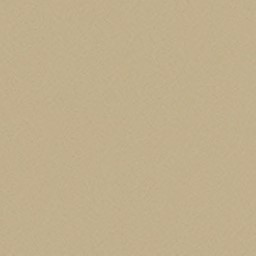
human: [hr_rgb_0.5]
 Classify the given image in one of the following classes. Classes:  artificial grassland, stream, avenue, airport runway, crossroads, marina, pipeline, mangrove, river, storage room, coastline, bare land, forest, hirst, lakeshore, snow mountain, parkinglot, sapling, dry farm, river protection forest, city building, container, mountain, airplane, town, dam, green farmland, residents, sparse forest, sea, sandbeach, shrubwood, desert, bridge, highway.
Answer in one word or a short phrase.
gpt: desert